Interaction volume radius: 5 \u00c5
Interaction volume height: 30 \u00c5
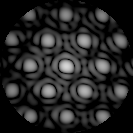
Disorder parameter: 0.192